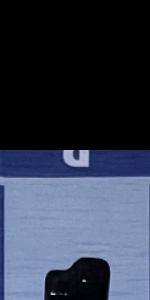
Label: Empty